Question: I have some issues with marshalling script giving an exception. I have C++ structs that I try to mimic in C# for testing a system we have. The C++ struct looks like this:
'''
#pragma pack(1)
typedef struct
{
ACE_UINT32 result;
ACE_UINT32 command;
ACE_TCHAR information[2001];
ACE_UINT16 informationLength; ///< Length of the variable information.
} MsgStructType;
#pragma pack()
'''
in C# I declare the struct as follows:
'''
[StructLayout(LayoutKind.Explicit, Pack = 1)]
struct MsgStruct
{
[FieldOffset(0)]
public uint result;
[FieldOffset(4)]
public uint command;
[FieldOffset(8)]
public Byte[] information;
[FieldOffset(2009)]
public ushort informationLength;
}
'''
I use the following methods to serialize and deserialize the message.
'''
public static T DeserializeMsg<T>(Byte[] data) where T : struct
{
int objsize = Marshal.SizeOf(typeof(T));
IntPtr buff = Marshal.AllocHGlobal(objsize);
Marshal.Copy(data, 0, buff, objsize);
T retStruct = (T)Marshal.PtrToStructure(buff, typeof(T));
Marshal.FreeHGlobal(buff);
return retStruct;
}
public static Byte[] SerializeMessage<T>(T msg) where T : struct
{
int objsize = Marshal.SizeOf(typeof(T));
Byte[] ret = new Byte[objsize];
IntPtr buff = Marshal.AllocHGlobal(objsize);
Marshal.StructureToPtr(msg, buff, true);
Marshal.Copy(buff, ret, 0, objsize);
Marshal.FreeHGlobal(buff);
return ret;
}
'''
I manage to serialize the message, send it on udp to the same application as received and the size of data seems to be correct. Problem I get is when I try to Deserialize the message. I get the following error code:

Perhaps the method to use Byte[] is incomplete but it is the exact same class I use for serializeing and unserializeing the data. Only difference is that I go throught udp between.
Some trial and error made me come to the insight that the definition of byte[] or char[] seems to be the issue.
'''
[StructLayout(LayoutKind.Explicit, Pack = 1)]
struct MsgStruct
{
[FieldOffset(0)]
public uint result;
[FieldOffset(4)]
public uint command;
[FieldOffset(8)]
// public Byte[] information;
// [FieldOffset(2009)]
public ushort informationLength;
}
'''
This one can be transferred without problems between the systems. So I guess its the byte / char array I need to work on to declare correct.
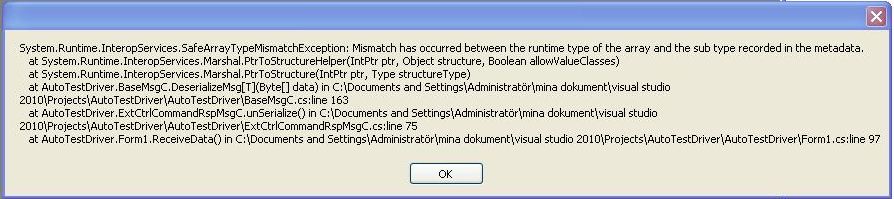
Answer: If you write just 'public Byte[] information;', it's marshaled as if it was a pointer to an array, but that's not what you have here. What you need to do is to specify '[MarshalAs(UnmanagedType.ByValArray)]', so that it's interpreted as an array that's directly in the structure:
'''
[FieldOffset(8)]
[MarshalAs(UnmanagedType.ByValArray, SizeConst = 2001)]
public byte[] information;
'''
And if you do that, I think you won't need 'LayoutKind.Explicit' anymore:
'''
[StructLayout(LayoutKind.Sequential, Pack = 1)]
struct MsgStruct
{
public uint result;
public uint command;
[MarshalAs(UnmanagedType.ByValArray, SizeConst = 2001)]
public byte[] information;
public ushort informationLength;
}
'''
The 'information' array has to be exactly the declared length, even you want to put in less than that much bytes. So, with your example, it could look like this:
'''
var msg = new MsgStruct();
msg.information = new byte[2001];
var information = Encoding.ASCII.GetBytes("Kalle");
Array.Copy(information, msg.information, information.Length);
var bytes = SerializeMessage(msg);
'''